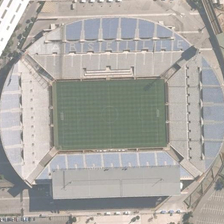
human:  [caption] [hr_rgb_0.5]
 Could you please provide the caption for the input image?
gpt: the blearchers surrounding the playground forms into a ellipse .

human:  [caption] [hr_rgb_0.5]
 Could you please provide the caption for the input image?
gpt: here is a oval stadium with blue stands around .

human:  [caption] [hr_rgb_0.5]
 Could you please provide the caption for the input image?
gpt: here lies a spectacular oval stadium with numerous bleachers painted blue and white which spell marseille .

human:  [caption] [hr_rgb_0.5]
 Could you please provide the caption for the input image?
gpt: here is a oval stadium with blue stands around .

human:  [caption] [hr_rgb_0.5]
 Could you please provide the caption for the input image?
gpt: a parking lot and several green trees are near a stadium with a football field in it .